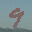
Label: 9